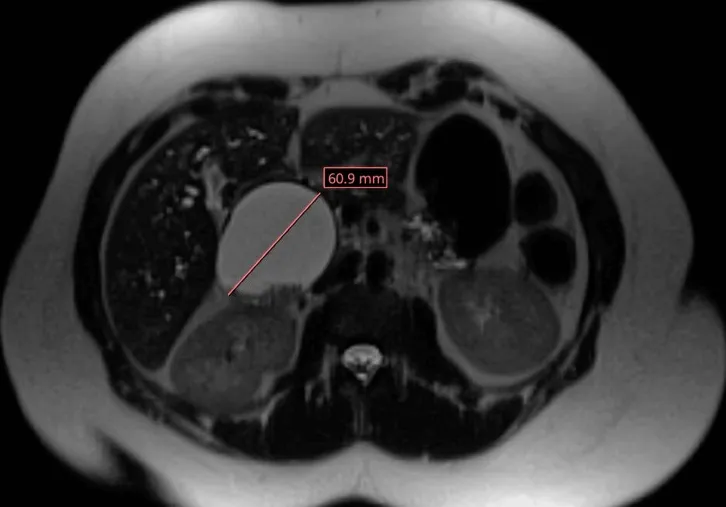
Axial MRCP section showing biliary cyst with prominent intrahepatic bile ducts. MRCP: magnetic resonance cholangiopancreatography.
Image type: radiology (mri)